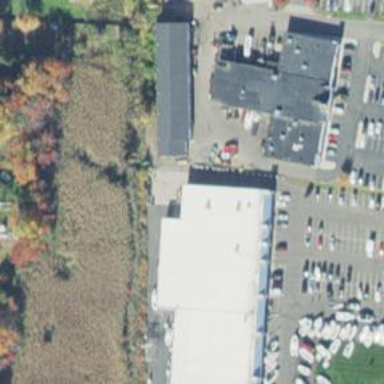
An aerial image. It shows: Building that houses boat shop.